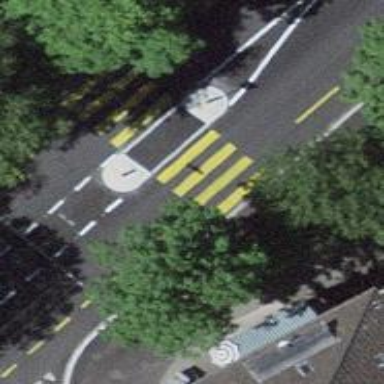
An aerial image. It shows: Uncontrolled crossing with pedestrian island.